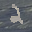
Label: 2